Question: I am new to javascript and I wanted to draw something like this:

but I ended up being able to draw only a rectangle like this:
'''
Rectangle(data){
this.canvas.selectAll('rect')
.data(data)
.enter()
.append('rect')
.attr('data-id', (d) => d.matchId)
.attr('data-algorithm', (d) => d.algorithm)
.attr('class', 'match match__rectangle')
.attr('x', (d) => d.x)
.attr('y', (d) => d.y)
.attr('width', (d) => d.width)
.attr('height', (d) => d.height)
.style('fill', 'none')
.style('stroke', (d) => d.color);
}
'''
can someone help me draw those little circles in the endpoints of each line of the rectangle?
Do I need to reconsider drawing lines and circles and then connect them or I can do it like this with rect?
Thank you!
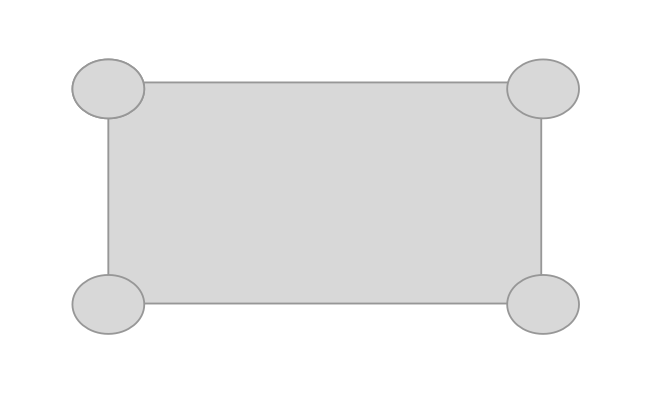
Answer: There are several ways to paint those circles, and the more adequate one depends on what you want to do with them.
For instance, if you don't want to bind any (meaningful) data to those circles, you can use an 'each' with the rectangles' selection to get the corner of each rectangle and append the circle (to the SVG, not to the rectangle, which is impossible).
So, for each rectangle, we get the coordinates for the four circles...
'''
var circlePositions = [
[d.x, d.y],
[d.x + d.width, d.y],
[d.x, d.y + d.height],
[d.x + d.width, d.y + d.height]
];
'''
... and append them:
'''
svg.selectAll(null)
.data(circlePositions)
.enter()
.append("circle")
.attr("cx", d => d[0])
.attr("cy", d => d[1])
'''
Here is a demo with bogus data, for 3 rectangles:
'''
var data = [{x: 20, y: 20, width: 100, height: 20},
{x: 200, y: 80, width: 50, height: 120},
{x: 360, y: 50, width: 120, height: 80}];
var svg = d3.select("svg");
var rects = svg.selectAll(null)
.data(data)
.enter()
.append("rect")
.attr('x', d => d.x)
.attr('y', d => d.y)
.attr('width', d => d.width)
.attr('height', d => d.height)
.style('fill', 'gray')
.style('stroke', 'black');
rects.each(d => {
var circlePositions = [
[d.x, d.y],
[d.x + d.width, d.y],
[d.x, d.y + d.height],
[d.x + d.width, d.y + d.height]
];
svg.selectAll(null)
.data(circlePositions)
.enter()
.append("circle")
.attr("cx", d => d[0])
.attr("cy", d => d[1])
.attr("r", 6)
.attr("fill", "limegreen")
.attr("stroke", "black")
})
'''
'''
<script src="https://d3js.org/d3.v5.min.js"></script>
<svg width="500" height="300"></svg>
'''